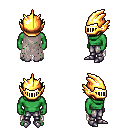
a pixel art fantasy rpg character, male body template, orc, green skin, gray tattered cape, metal pants, red short mohawk hairstyle, gold helm, metal boots, four views (front, back, left, right), 2x2 character sprite sheet, small pixel art, hard edges, no anti-aliasing